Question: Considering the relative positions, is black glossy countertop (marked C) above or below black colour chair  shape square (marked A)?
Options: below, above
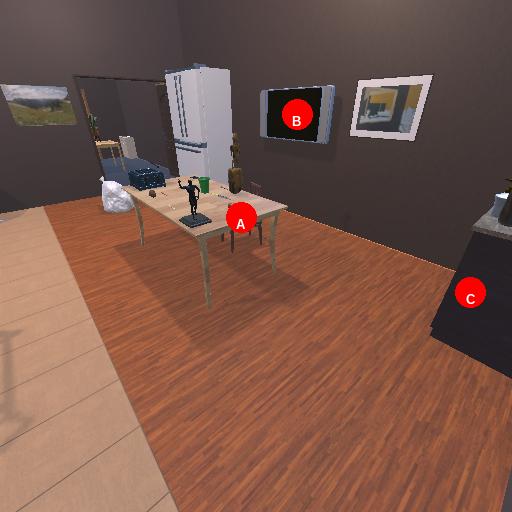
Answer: below